Question: What is shown on the map?
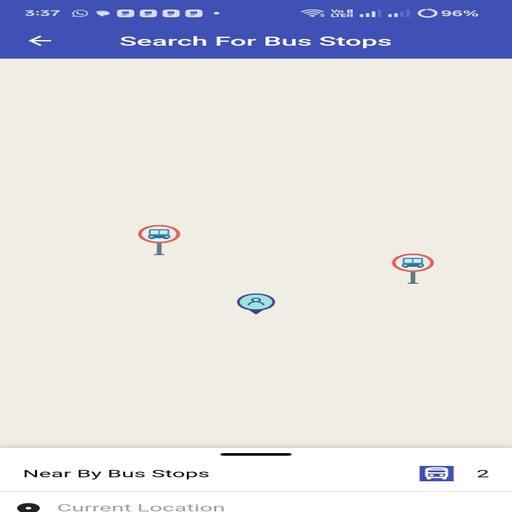
Answer: Near by bus stops